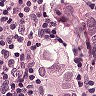
Metastatic tissue present: yes